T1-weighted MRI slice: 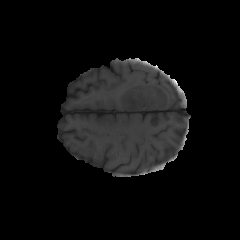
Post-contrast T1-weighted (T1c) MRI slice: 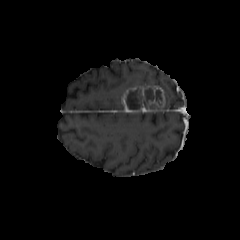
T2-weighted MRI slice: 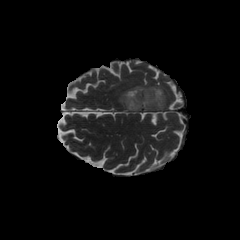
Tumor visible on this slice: yes